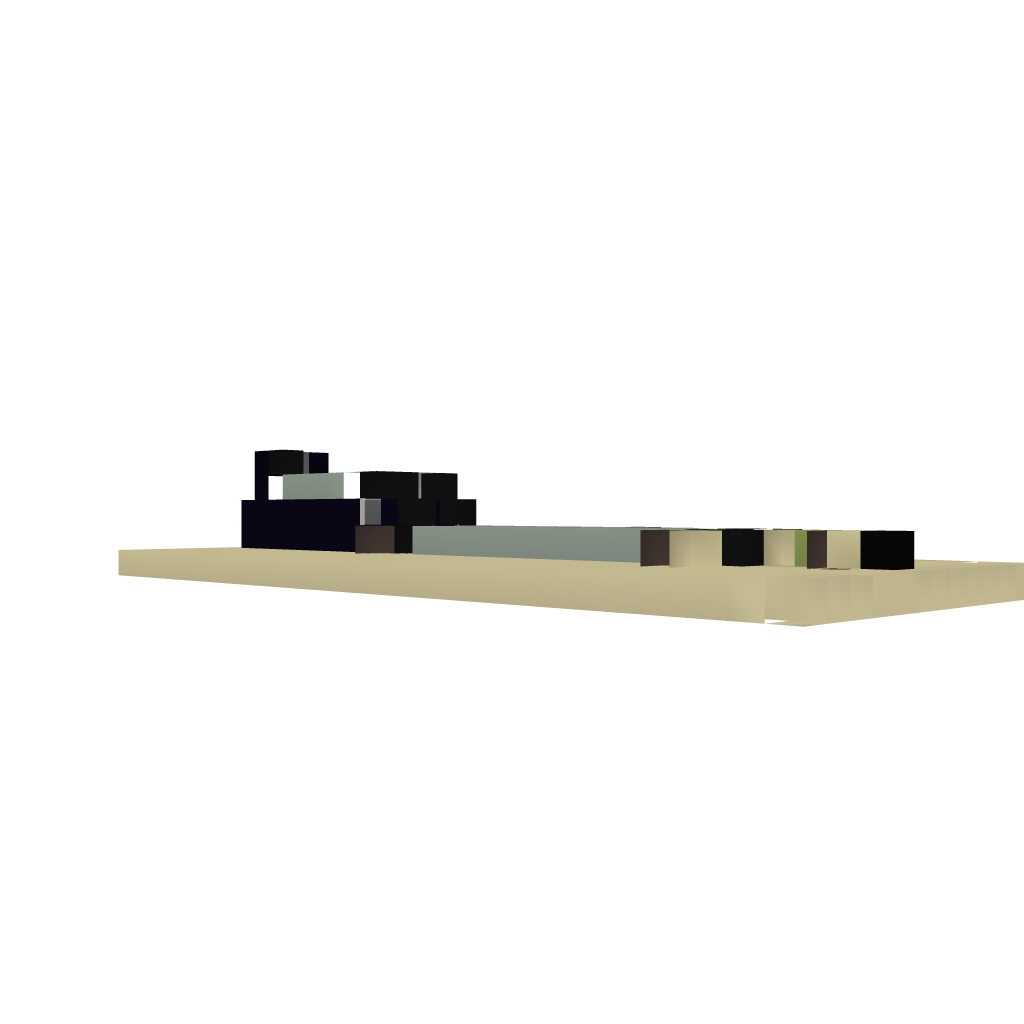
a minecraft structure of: Automatic TNT Cannon (Basic)